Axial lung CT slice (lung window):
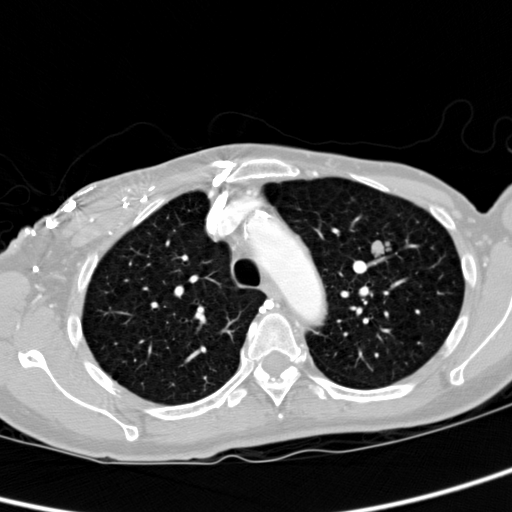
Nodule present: yes
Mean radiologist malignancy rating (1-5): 3.75